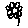
Label: flower